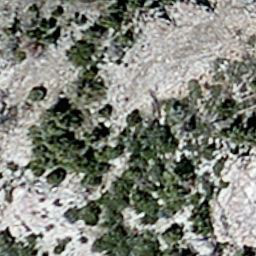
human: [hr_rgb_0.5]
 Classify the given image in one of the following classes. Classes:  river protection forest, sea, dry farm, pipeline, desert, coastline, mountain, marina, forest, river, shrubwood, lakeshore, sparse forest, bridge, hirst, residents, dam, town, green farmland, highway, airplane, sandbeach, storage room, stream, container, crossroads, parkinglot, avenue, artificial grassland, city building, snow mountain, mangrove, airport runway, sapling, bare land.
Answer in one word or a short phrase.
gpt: sparse forest